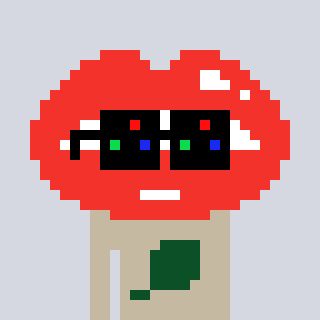
a pixel art character with square black sunglasses, a lips-shaped head and a bege-colored body on a cool background